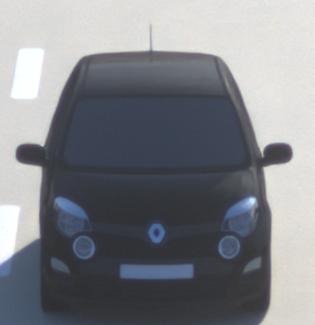
Make: Renault
Model: Twingo 1.2 LEV 16V 75
Detailed model: Twingo (II)
Model produced from: 2012/01
Model produced until: 2014/07
Doors: 3
Color: black
Road condition: dry road
Daytime: sunrise or sunset
Contrast: medium contrast